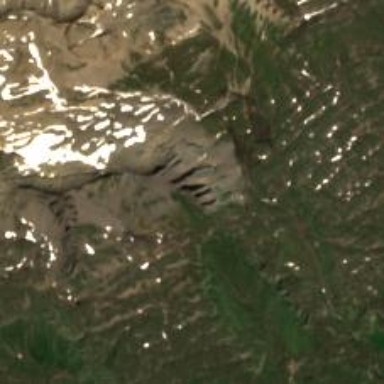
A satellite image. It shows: Majestic peak in the wilderness.